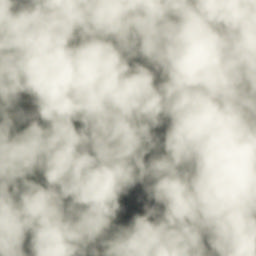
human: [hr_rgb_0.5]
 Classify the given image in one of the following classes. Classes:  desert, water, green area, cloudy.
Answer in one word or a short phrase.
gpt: cloudy